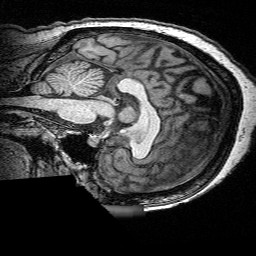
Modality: T1w
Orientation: sagittal
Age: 56
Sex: female
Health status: ill
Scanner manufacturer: siemens
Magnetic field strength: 3 T
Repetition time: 0.0025 s
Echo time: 0.00336 s